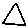
Label: triangle